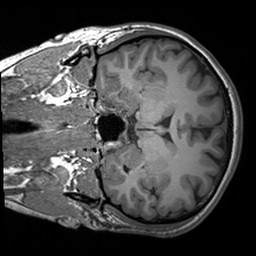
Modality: T1w
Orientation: coronal
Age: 24
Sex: female
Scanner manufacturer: siemens
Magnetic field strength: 3 T
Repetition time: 1.6 s
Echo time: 0.00236 s